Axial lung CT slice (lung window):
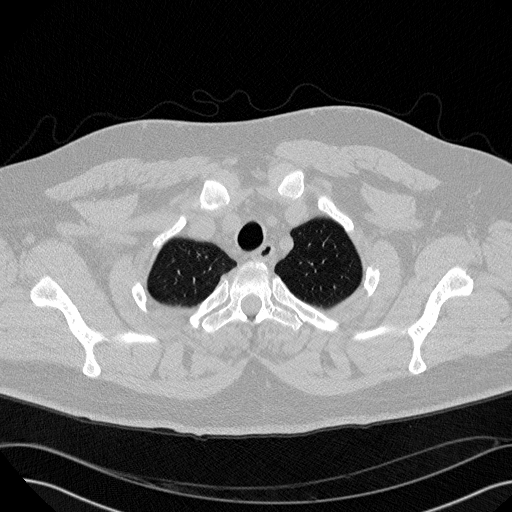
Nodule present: no